Question: I am creating a histogram for my data. Interestingly, when I plot my raw data and their histogram together on one plot, they are a "y-flipped" version of each other as follows:

I failed to find out the reason and fix it. My code snippet is as follows:
'''
import math as mt
import numpy as np
import matplotlib.pylab as plt
x = np.random.randn(50)
y = np.random.randn(50)
w = np.random.randn(50)
leftBound, rightBound, topBound, bottomBound = min(x), max(x), max(y), min(y)
# parameters for histogram
x_edges = np.linspace(int(mt.floor(leftBound)), int(mt.ceil(rightBound)), int(mt.ceil(rightBound))-int(mt.floor(leftBound))+1)
y_edges = np.linspace(int(mt.floor(bottomBound)), int(mt.ceil(topBound)), int(mt.ceil(topBound))-int(mt.floor(bottomBound))+1)
# construct the histogram
wcounts = np.histogram2d(x, y, bins=(x_edges, y_edges), normed=False, weights=w)[0]
# wcounts is a 2D array, with each element representing the weighted count in a bins
# show histogram
extent = x_edges[0], x_edges[-1], y_edges[0], y_edges[-1]
fig = plt.figure()
axes = fig.add_axes([0.1, 0.1, 0.8, 0.8]) # left, bottom, width, height (range 0 to 1)
axes.set_xlabel('x (m)')
axes.set_ylabel('y (m)')
histogram = axes.imshow(np.transpose(wcounts), extent=extent, alpha=1, vmin=0.5, vmax=5, cmap=cm.binary) # alpha controls the transparency
fig.colorbar(histogram)
# show data
axes.plot(x, y, color = '#99ffff')
'''
Since the data here are generated randomly for demonstration, I don't think it helps much, if the problem is with that particular data set. But anyway, if it is something wrong with the code, it still helps.
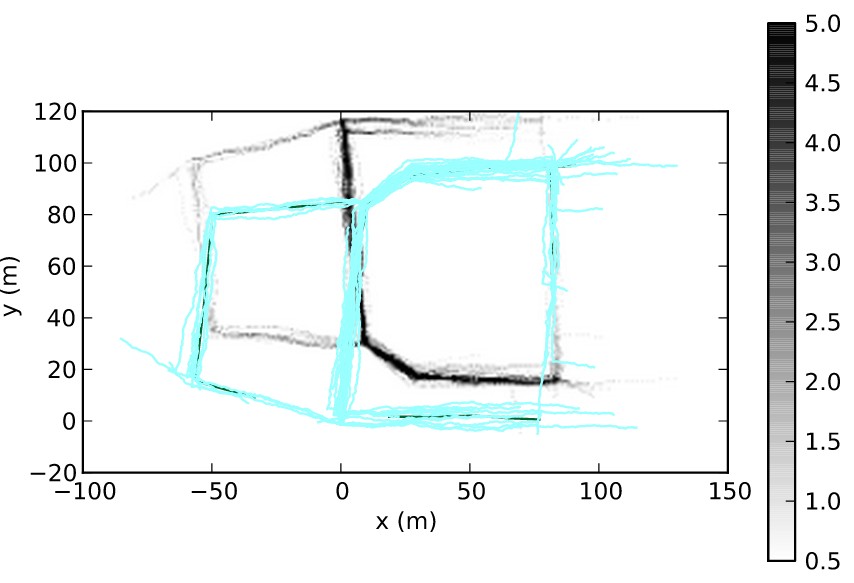
Answer: By default, 'axes.imshow(z)' places array element 'z[0,0]' in the top left corner of the axes (or the extent in this case). You probably want to either add the 'origin="bottom"' argument to your 'imshow()' call or pass a flipped data array, i.e., 'z[:,::-1]'.